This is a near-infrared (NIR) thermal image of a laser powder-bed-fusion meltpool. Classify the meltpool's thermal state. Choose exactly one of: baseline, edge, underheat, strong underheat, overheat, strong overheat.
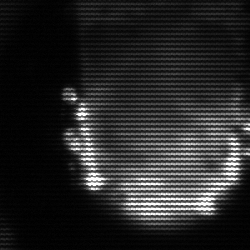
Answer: baseline